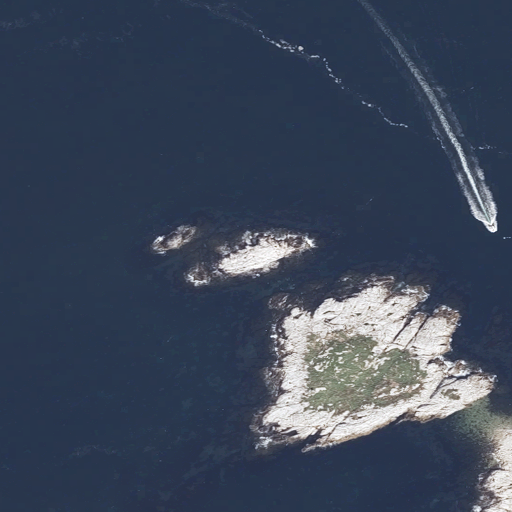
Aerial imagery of island in New Hampshire named Little Seavey Island containing open water and barren land